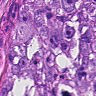
Metastatic tissue present: yes